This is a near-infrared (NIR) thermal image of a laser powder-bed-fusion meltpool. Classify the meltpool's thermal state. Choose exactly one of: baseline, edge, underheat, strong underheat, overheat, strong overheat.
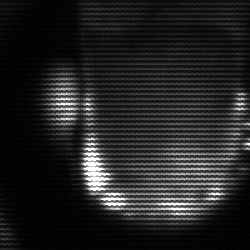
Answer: baseline